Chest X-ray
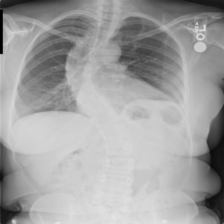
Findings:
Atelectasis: negative
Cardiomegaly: negative
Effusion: negative
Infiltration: negative
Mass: negative
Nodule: negative
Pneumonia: negative
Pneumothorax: negative
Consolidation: negative
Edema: negative
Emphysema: negative
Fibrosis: negative
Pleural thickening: negative
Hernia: negative